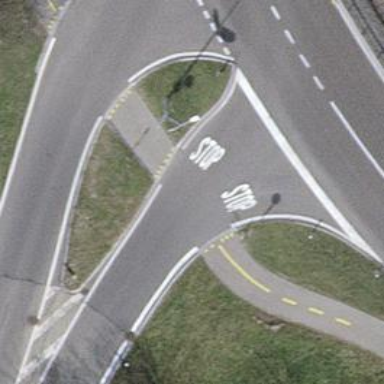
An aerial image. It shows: Uncontrolled crossing with pedestrian island.